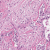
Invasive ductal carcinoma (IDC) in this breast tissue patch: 1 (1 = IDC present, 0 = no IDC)